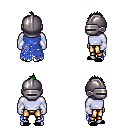
a pixel art fantasy rpg character, male body template, dark elf, purple skin, blue tattered cape, gold greaves, green mohawk hairstyle, metal helm, white cloth bracers, black slippers, four views (front, back, left, right), 2x2 character sprite sheet, small pixel art, hard edges, no anti-aliasing